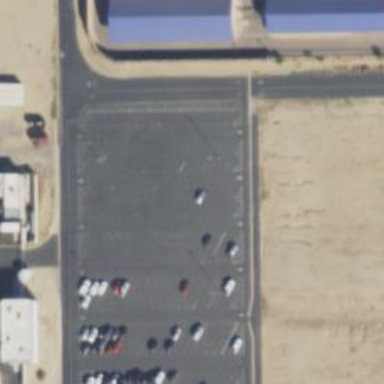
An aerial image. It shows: Asphalt road designated for service vehicles.